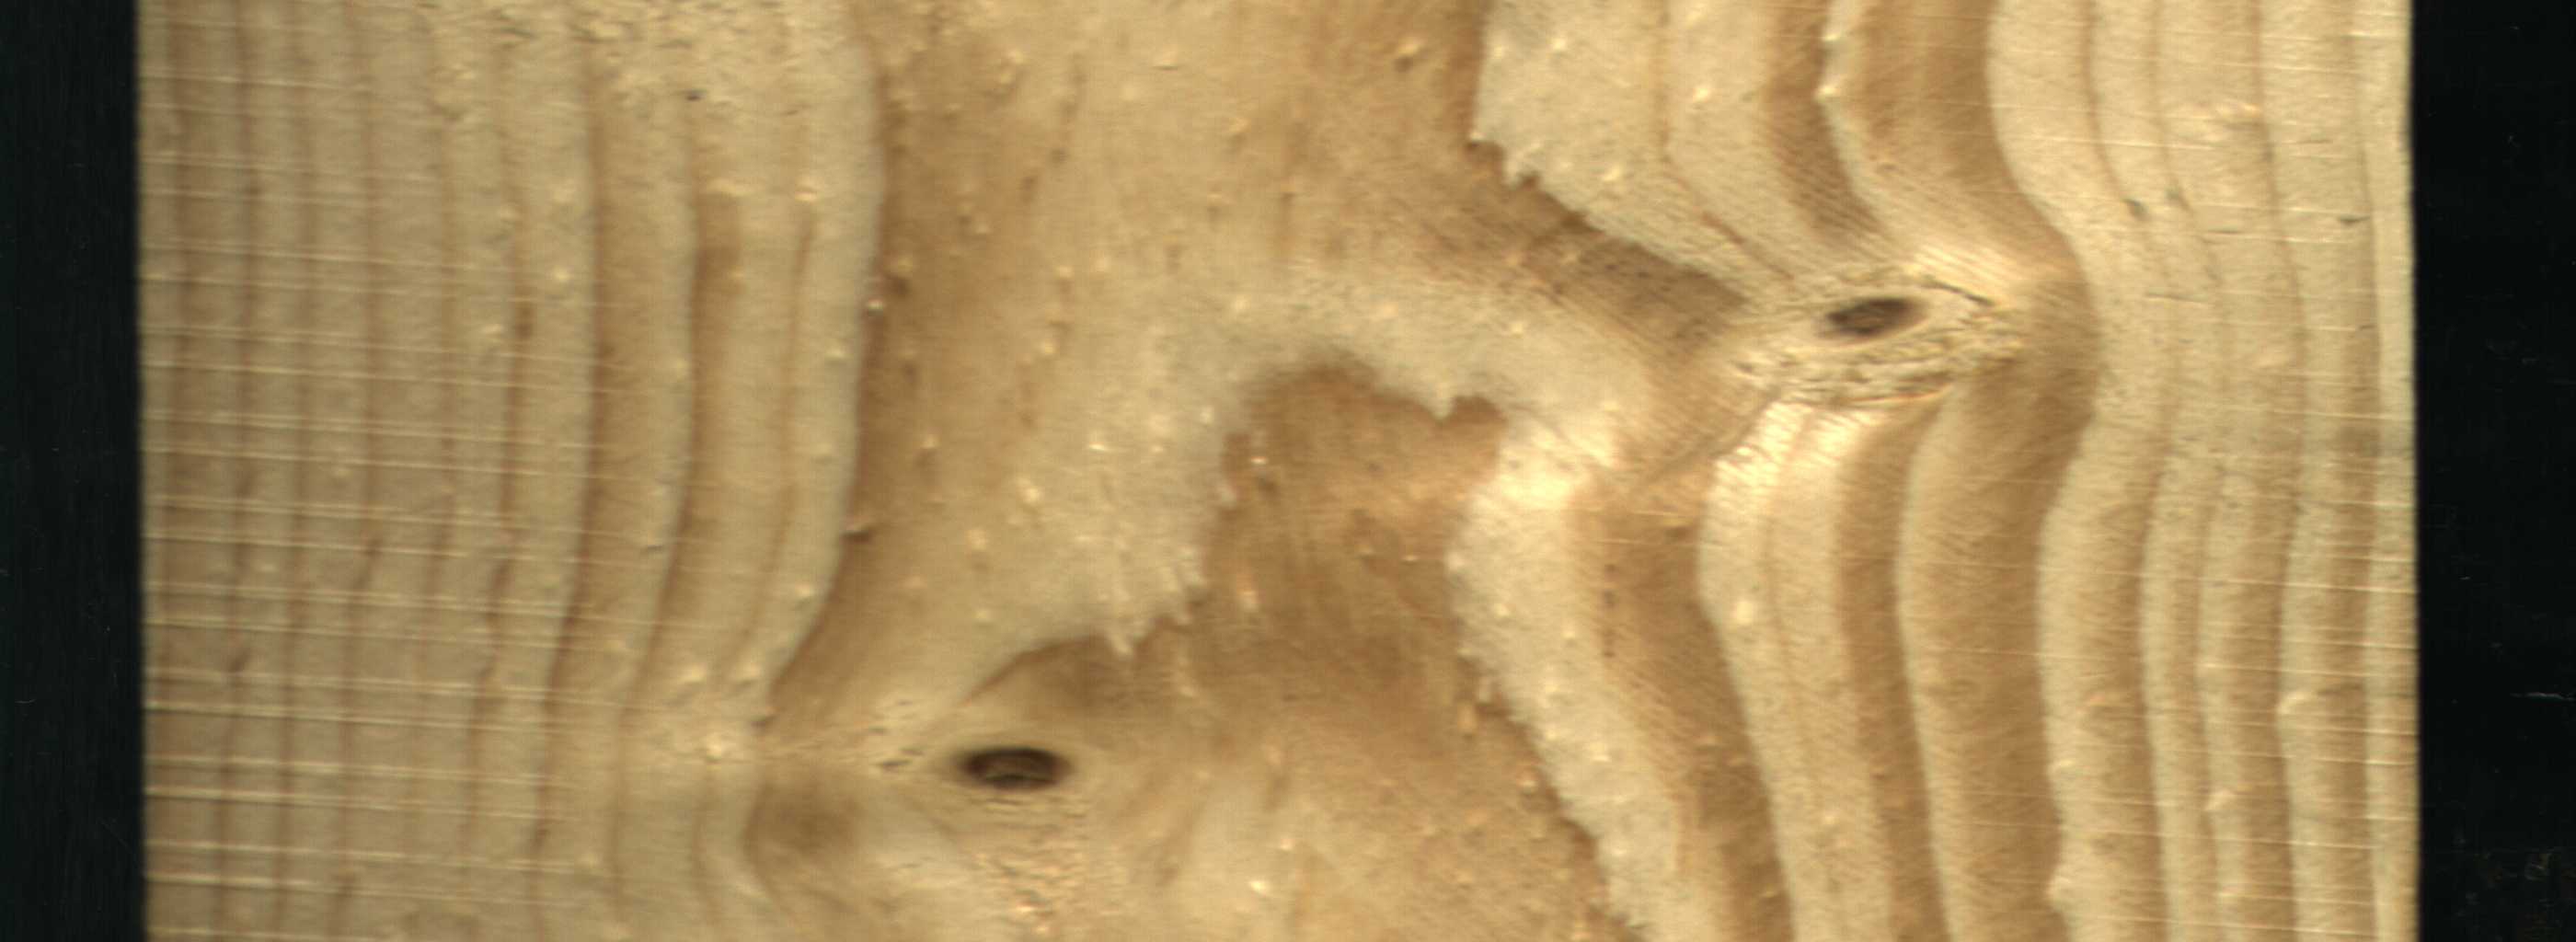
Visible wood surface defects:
Dead_Knot
Live_Knot